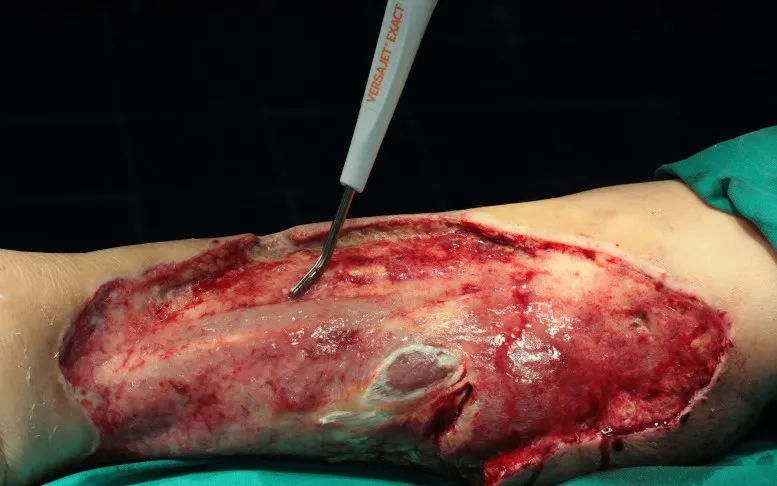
Intraoperative view of the wound being prepared with VERSAJET Hydrosurgery System.
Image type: medical_photograph (other_medical_photograph)